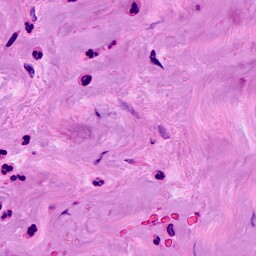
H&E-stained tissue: Breast